Field crop: maize
Growth stage: 1
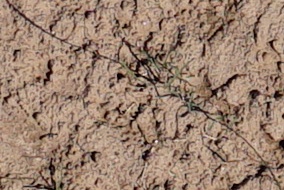
Species: lolium